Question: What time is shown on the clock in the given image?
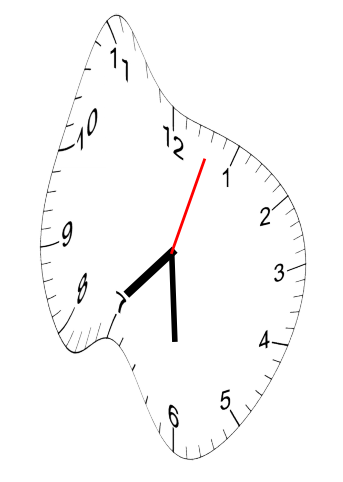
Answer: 07:30:03